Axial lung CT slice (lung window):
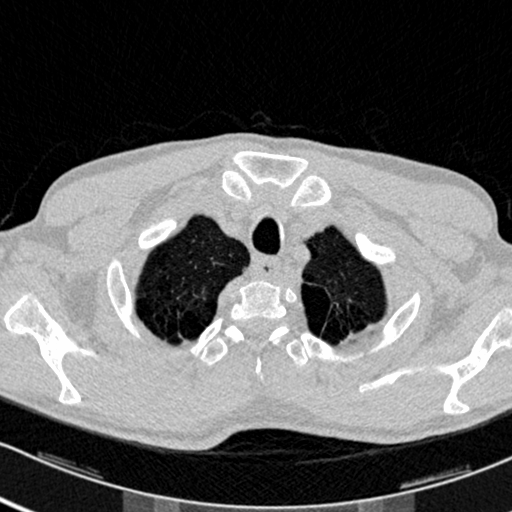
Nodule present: no